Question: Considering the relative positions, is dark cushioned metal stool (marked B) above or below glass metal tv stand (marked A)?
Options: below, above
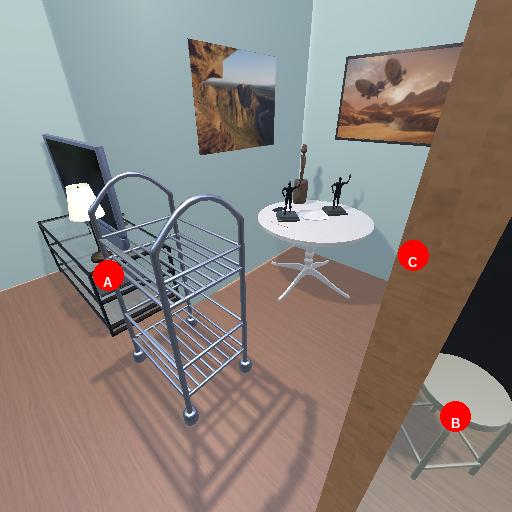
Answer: below